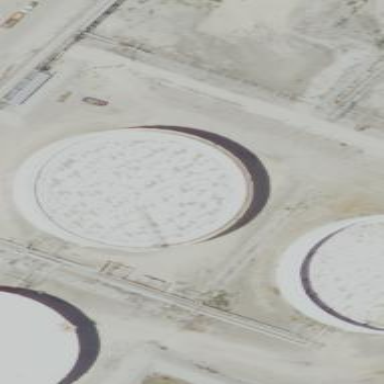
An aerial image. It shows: Storage tank that is man-made.